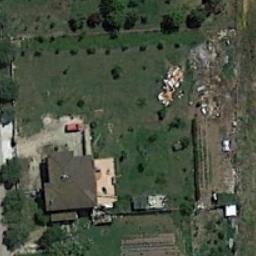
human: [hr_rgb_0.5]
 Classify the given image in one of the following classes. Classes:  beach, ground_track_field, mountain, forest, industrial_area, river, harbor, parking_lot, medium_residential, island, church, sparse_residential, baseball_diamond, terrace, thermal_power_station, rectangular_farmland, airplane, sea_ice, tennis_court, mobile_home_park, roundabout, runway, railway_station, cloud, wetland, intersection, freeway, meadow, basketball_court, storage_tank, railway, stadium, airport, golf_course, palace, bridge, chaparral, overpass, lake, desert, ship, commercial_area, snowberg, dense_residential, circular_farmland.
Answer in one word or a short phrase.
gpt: sparse_residential